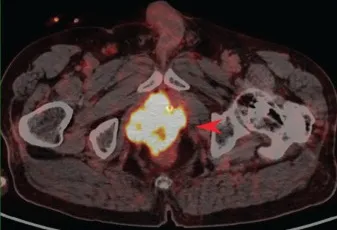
A.2022.5 Prostate MR scan: review after prostate cancer treatment to consider disease progression B.2022.5 PSMA PET suggests an irregularly enlarged prostate with heterogeneous density, uneven PSMA radioactivity distribution only slightly increased, SUVmax=4.8.
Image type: radiology (pet)